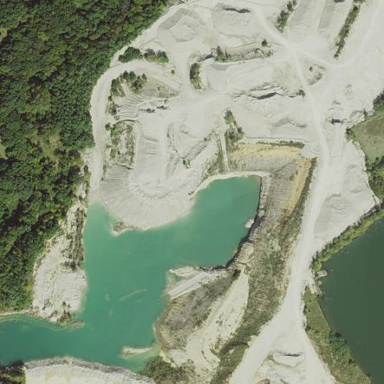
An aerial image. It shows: Quarry area.